三年级 · 画法几何学
按要求作图。（每个方格边长都是 1 厘米）

(1) 在上面的方格纸中画一个周长是 20 厘米，长是 6 厘米的长方形。

(2) 在画出的长方形里截一个最大的正方形, 把正方形涂上颜色。

（3）正方形的边长是（ ）厘米，周长是（）厘米。
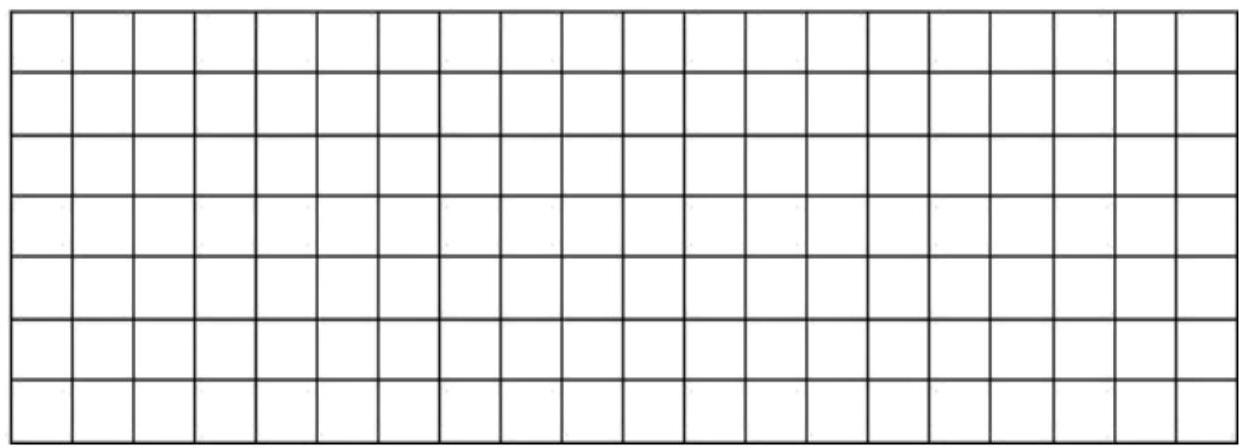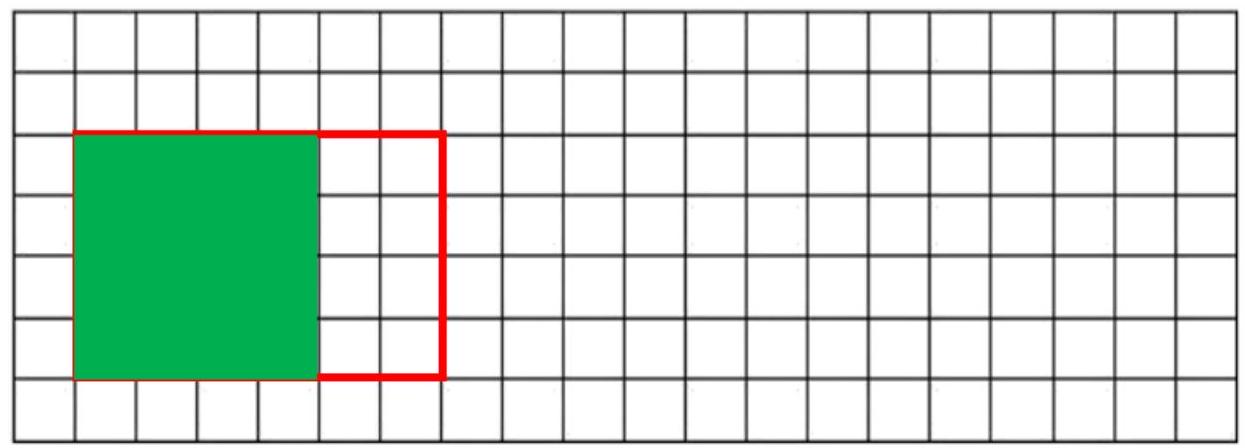
答案: （1）见详解;

(2) 见详解;

(3) 4,16

【分析】 (1) 根据长方形周长 $=($ 长+宽 $) \times 2$, 而周长和长方形的长已知, 所以求出长方形的宽是 4 厘米，再在下面方格中画出图形即可;

（2）根据题意, 长方形的长是 6 厘米, 宽是 4 厘米, 所以要截一个最大的正方形, 正方形的边长为 4 厘米，在下面方格中画出正方形并涂色即可;

(3) 根据正方形的周长 $=$ 边长 $\times 4$, 代入数据, 即可求出周长, 据此解答。

【详解】(1) $20 \div 2-6$

$=10-6$
$=4$ (厘米)

长方形如下图:

(2) 正方形如下图:

(3) $4 \times 4=16$ (厘米)

正方形的边长是 (4) 厘米, 周长是（16）厘米。

【点睛】本题考查正方形和长方形的周长计算, 熟记公式是解答本题的关键。